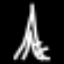
Label: The Eiffel Tower